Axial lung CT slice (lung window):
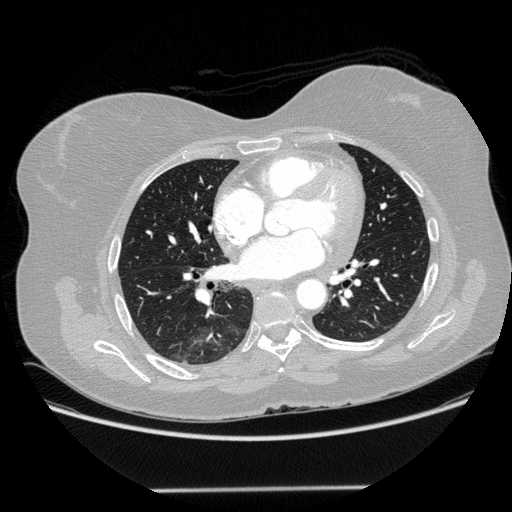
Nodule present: no